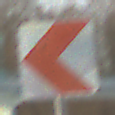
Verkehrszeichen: RichtungstafelnInKurvenKleinRechts
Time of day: MorningAfternoon
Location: Outdoor (Suburban)
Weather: PartlyCloudy
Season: NotSpecified
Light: Natural